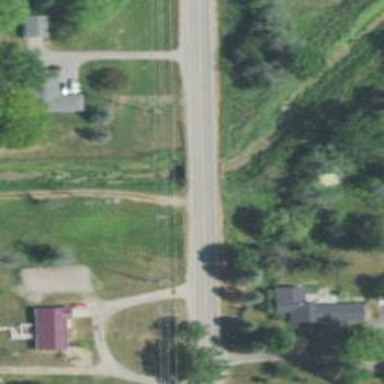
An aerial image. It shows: Secondary road crossing bridge.